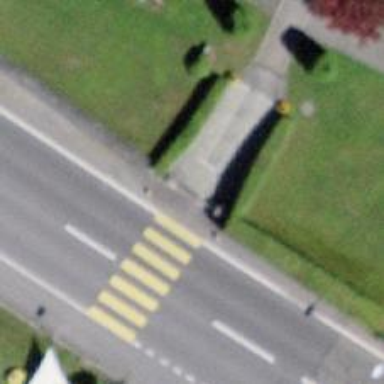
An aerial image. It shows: Gate.